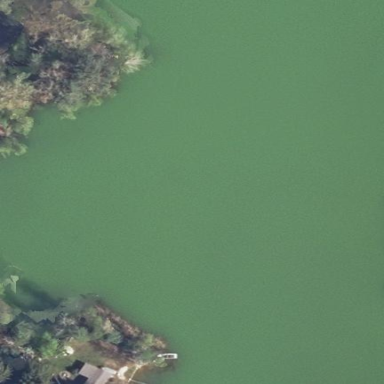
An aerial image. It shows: Beautiful lake surrounded by nature.